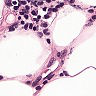
Metastatic tissue present: no